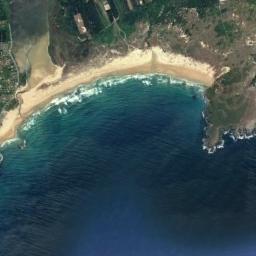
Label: beach